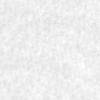
Label: no_change